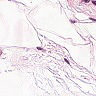
Metastatic tissue present: no